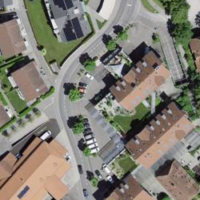
EUNIS habitat code: 54
Species observed at this site:
Asplenium ruta-muraria